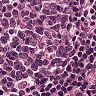
Metastatic tissue present: no